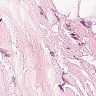
Metastatic tissue present: no